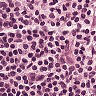
Metastatic tissue present: no